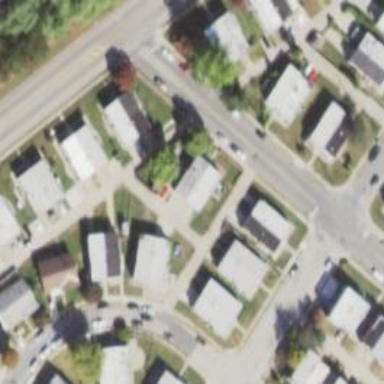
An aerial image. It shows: Alley classified as service road.